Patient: sex M, age 49
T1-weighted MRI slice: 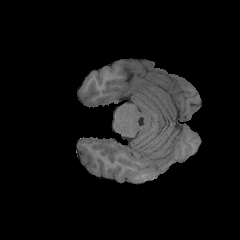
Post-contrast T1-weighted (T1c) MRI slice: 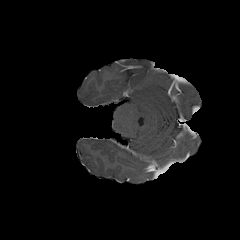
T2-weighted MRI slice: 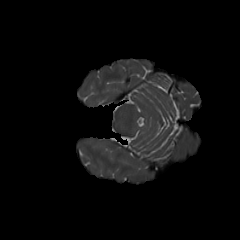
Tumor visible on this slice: no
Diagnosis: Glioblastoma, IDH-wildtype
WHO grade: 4